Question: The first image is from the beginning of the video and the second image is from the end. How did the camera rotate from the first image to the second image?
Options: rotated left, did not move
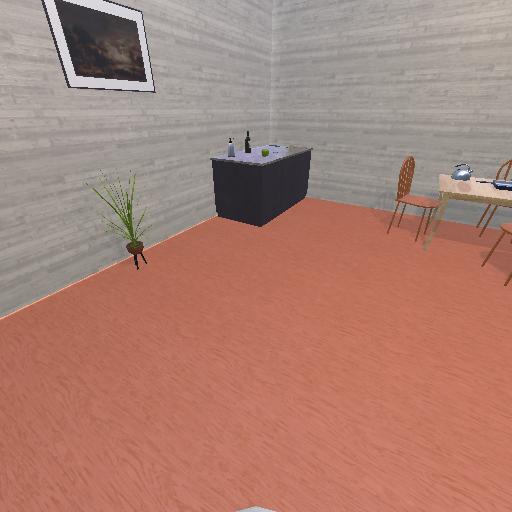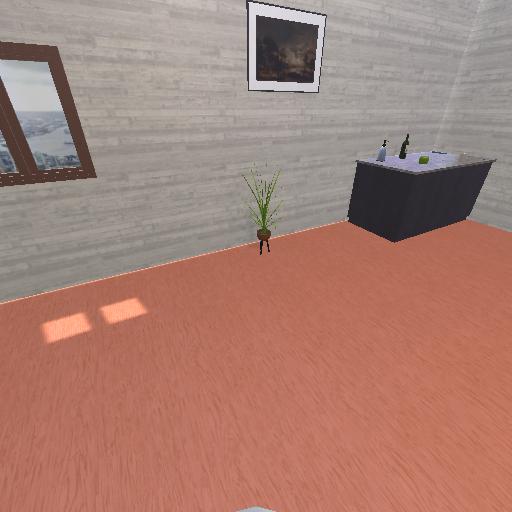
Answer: rotated left